Field crop: maize
Growth stage: 1
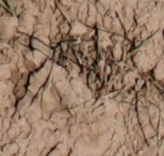
Species: lolium